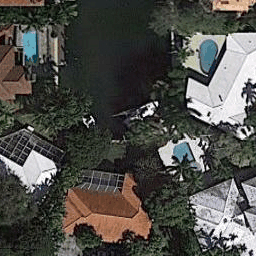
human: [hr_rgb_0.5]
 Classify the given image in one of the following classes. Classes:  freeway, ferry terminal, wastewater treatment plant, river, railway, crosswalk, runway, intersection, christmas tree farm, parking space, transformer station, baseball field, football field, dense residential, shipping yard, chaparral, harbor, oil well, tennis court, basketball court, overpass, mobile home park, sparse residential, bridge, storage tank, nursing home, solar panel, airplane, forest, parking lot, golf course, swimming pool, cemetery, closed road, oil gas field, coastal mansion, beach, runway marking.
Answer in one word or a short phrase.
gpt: coastal mansion